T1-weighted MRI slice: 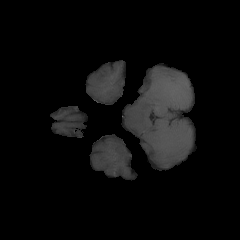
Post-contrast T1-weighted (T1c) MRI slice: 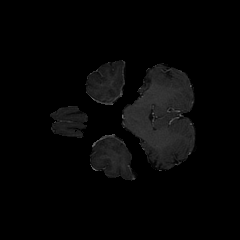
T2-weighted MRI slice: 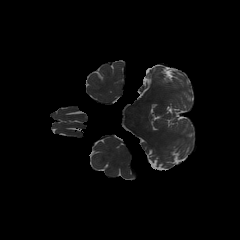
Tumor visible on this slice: no